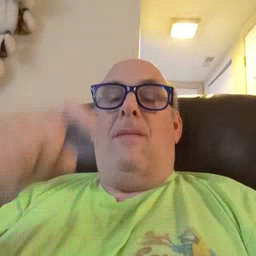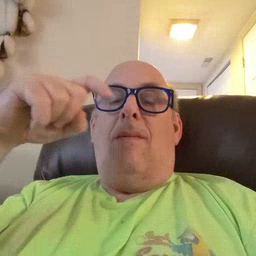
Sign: time